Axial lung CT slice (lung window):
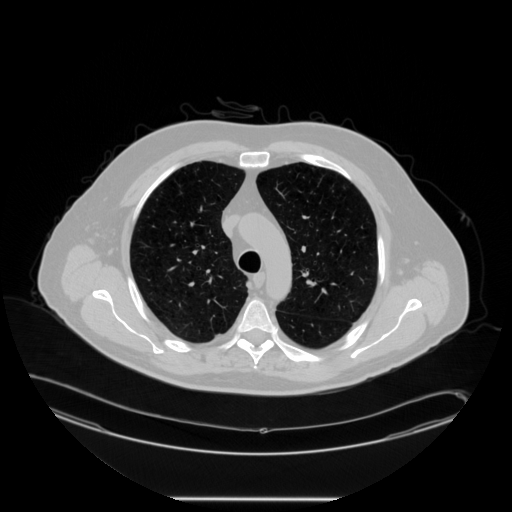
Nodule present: no